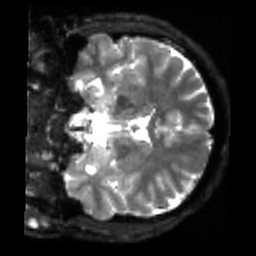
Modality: sbref
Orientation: coronal
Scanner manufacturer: siemens
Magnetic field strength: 3 T
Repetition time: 4 s
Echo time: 0.0594 s